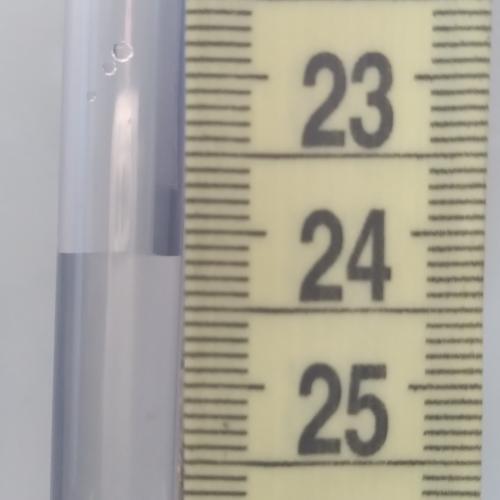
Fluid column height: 24.2 cm